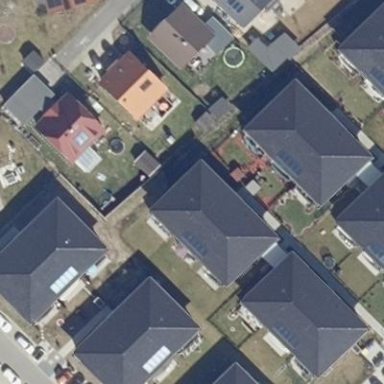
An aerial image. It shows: Hipped roof on apartment building.